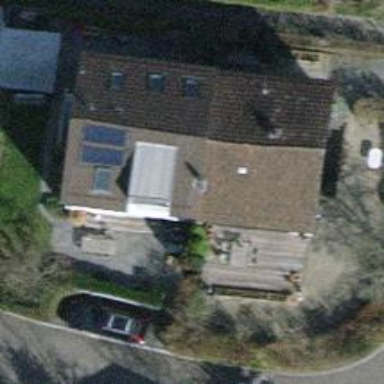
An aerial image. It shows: Semi-detached house.